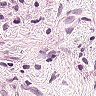
Metastatic tissue present: no